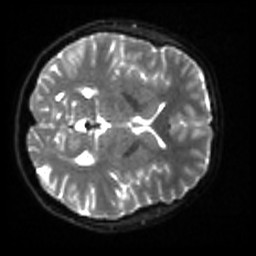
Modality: sbref
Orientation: axial
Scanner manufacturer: siemens
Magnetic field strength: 3 T
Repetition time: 4 s
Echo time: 0.0594 s